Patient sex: M
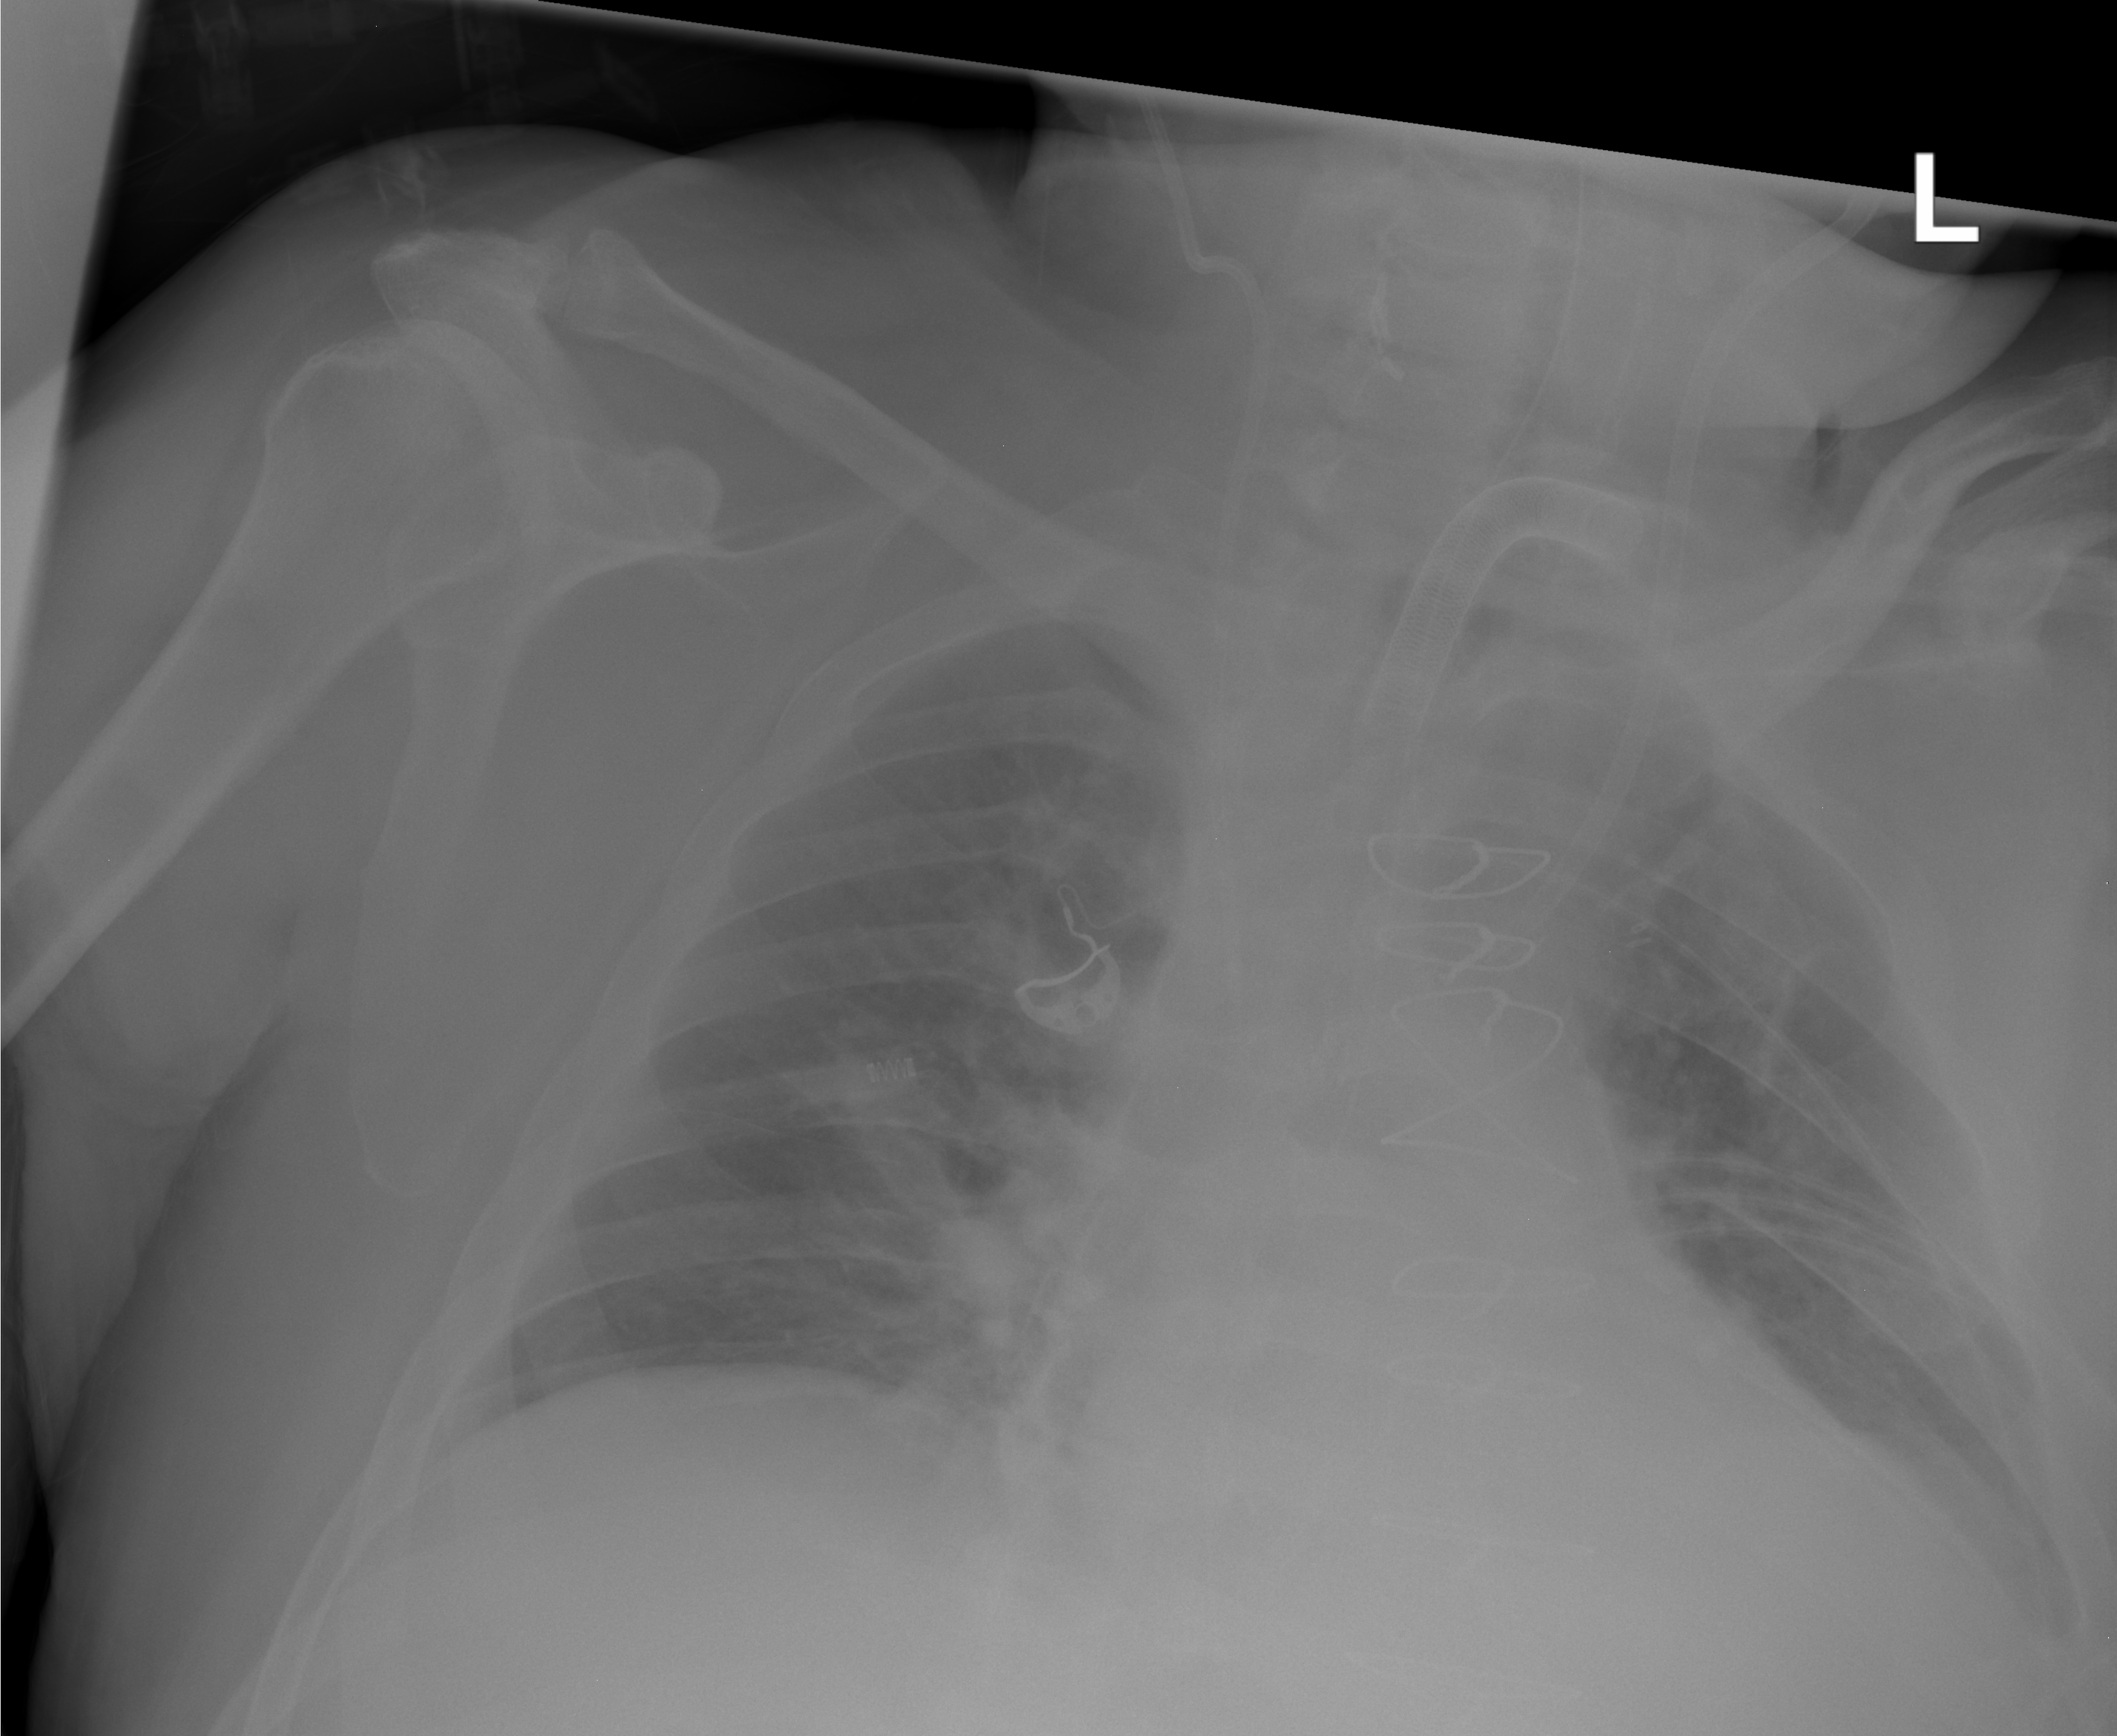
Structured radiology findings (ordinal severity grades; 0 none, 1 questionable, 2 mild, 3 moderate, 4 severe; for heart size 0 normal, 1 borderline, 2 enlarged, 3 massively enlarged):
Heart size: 0
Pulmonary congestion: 0
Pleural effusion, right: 0
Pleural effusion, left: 0
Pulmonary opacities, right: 0
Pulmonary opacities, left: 0
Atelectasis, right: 2
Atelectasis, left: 2